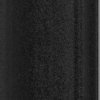
Label: dusty